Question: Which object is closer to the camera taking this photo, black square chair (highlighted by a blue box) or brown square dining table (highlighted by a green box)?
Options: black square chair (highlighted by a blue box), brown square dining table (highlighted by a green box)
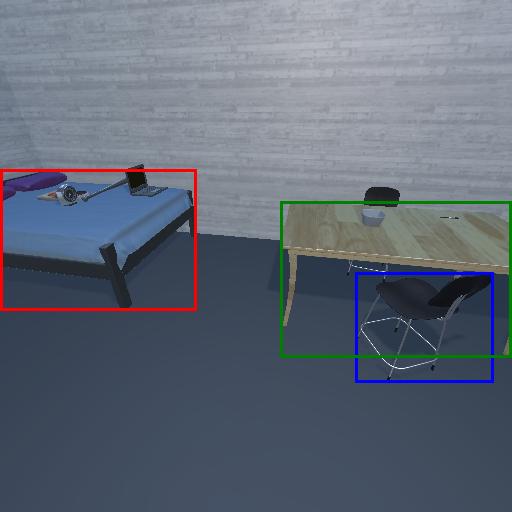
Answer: black square chair (highlighted by a blue box)